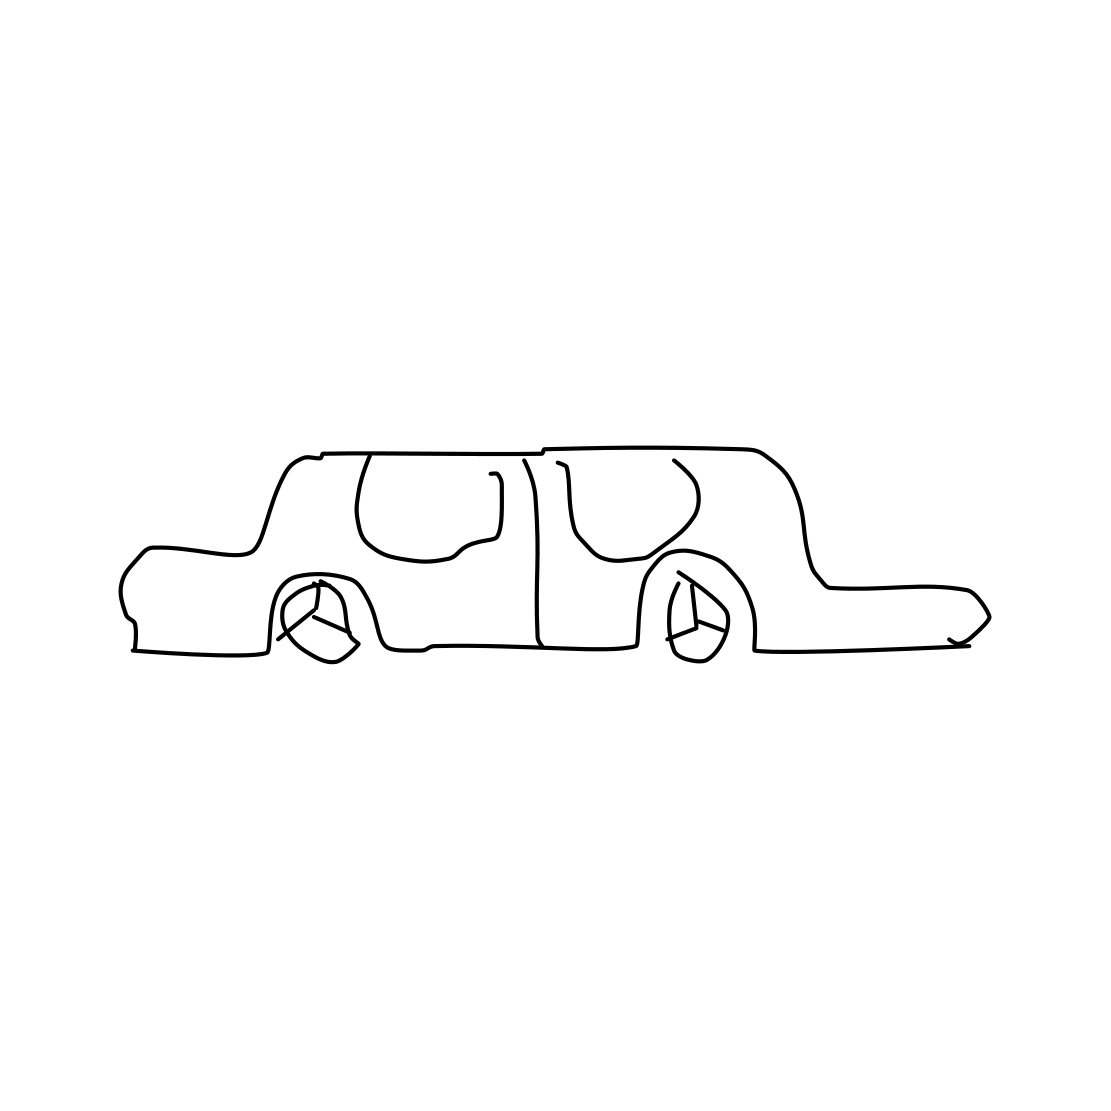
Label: race car